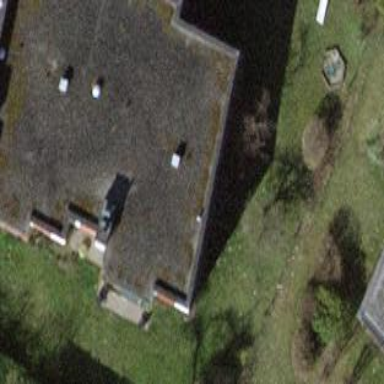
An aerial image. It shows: Flat-roofed building.